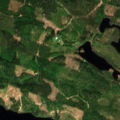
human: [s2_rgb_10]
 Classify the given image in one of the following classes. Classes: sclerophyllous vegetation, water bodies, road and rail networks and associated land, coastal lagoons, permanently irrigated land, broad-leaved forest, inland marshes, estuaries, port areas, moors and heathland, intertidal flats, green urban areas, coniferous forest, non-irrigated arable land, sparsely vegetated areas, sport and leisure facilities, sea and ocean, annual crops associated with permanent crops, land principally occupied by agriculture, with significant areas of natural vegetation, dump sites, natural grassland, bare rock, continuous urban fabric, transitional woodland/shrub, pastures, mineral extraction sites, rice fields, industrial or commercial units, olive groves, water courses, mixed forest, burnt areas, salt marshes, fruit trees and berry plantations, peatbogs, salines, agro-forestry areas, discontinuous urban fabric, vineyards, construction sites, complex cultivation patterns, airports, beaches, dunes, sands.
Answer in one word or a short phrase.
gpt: coniferous forest, mixed forest, transitional woodland/shrub, water bodies